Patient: sex F, age 58
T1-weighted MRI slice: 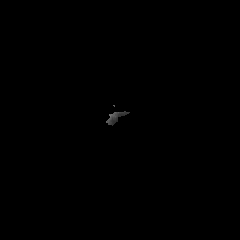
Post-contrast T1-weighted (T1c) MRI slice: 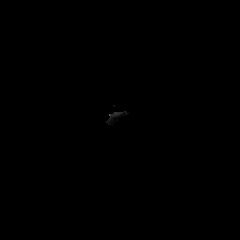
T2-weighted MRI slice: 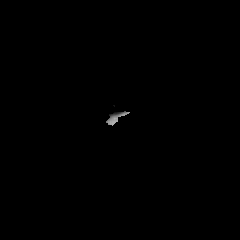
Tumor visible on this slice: no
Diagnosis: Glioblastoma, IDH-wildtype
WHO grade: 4